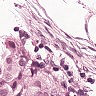
Metastatic tissue present: yes